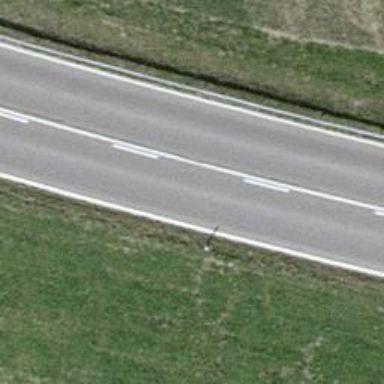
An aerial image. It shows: Primary road with asphalt surface.